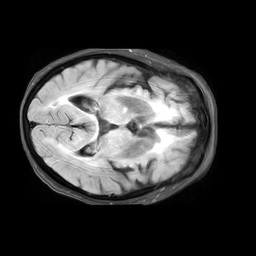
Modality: FLAIR
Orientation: axial
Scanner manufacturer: philips
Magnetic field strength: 3 T
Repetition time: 11 s
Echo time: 0.125 s